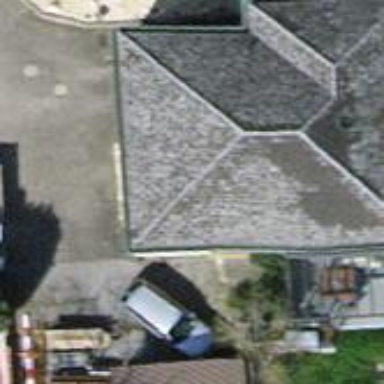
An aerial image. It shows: House with hipped roof.